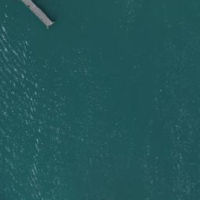
EUNIS habitat code: 14
Species observed at this site:
Chroicocephalus ridibundus
Phalacrocorax carbo
Larus michahellis
Podiceps cristatus
Cygnus olor
Fulica atra
Anas platyrhynchos
Mergus merganser
Larus canus
Aythya fuligula
Symphoricarpos albus